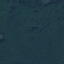
Land use / land cover class: Forest